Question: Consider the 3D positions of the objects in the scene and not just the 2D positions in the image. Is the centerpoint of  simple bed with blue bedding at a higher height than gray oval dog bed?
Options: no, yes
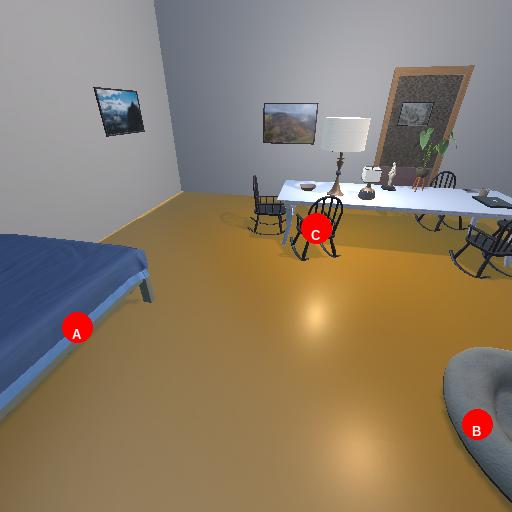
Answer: no